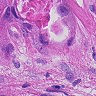
Metastatic tissue present: yes